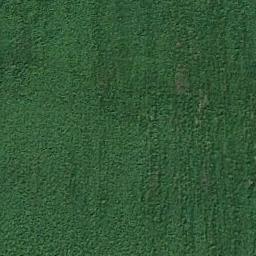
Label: meadow